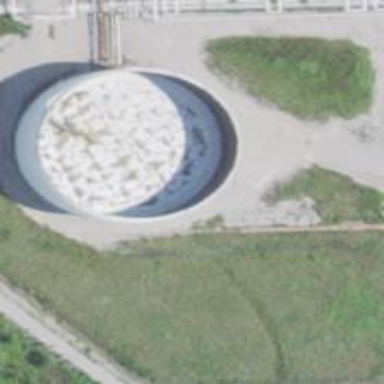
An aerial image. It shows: Storage tank that is man-made.